Interaction volume radius: 5 \u00c5
Interaction volume height: 30 \u00c5
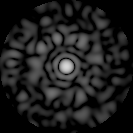
Disorder parameter: 0.868